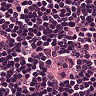
Metastatic tissue present: no